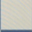
Piece: xx